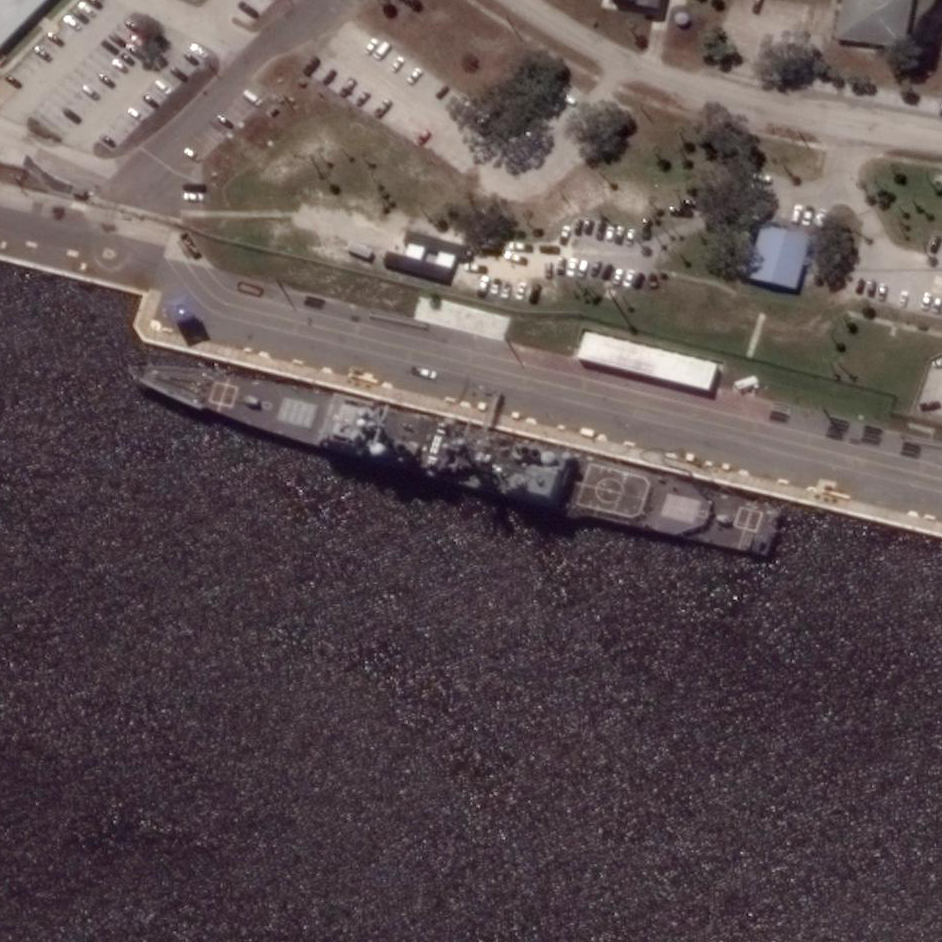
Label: cruiser